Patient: sex F, age 59
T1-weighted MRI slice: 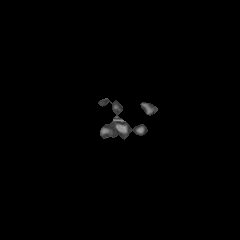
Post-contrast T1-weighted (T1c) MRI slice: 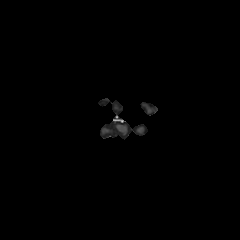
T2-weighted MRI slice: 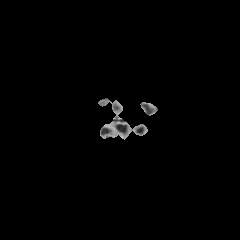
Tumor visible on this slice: no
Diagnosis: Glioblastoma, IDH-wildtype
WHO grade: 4